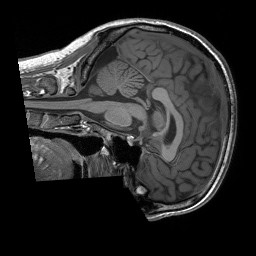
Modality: T1w
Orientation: sagittal
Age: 24
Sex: male
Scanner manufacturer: siemens
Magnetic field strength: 3 T
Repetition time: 1.9 s
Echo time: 0.00243 s